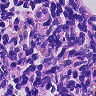
Metastatic tissue present: no